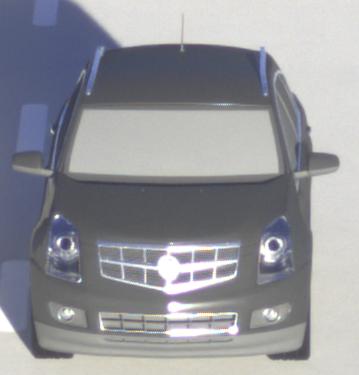
Make: Cadillac
Model: SRX 3.0 V6
Detailed model: SRX (II)
Model produced from: 2010/12
Model produced until: 2012/01
Doors: 5
Color: black
Road condition: dry road
Daytime: sunrise or sunset
Contrast: low contrast